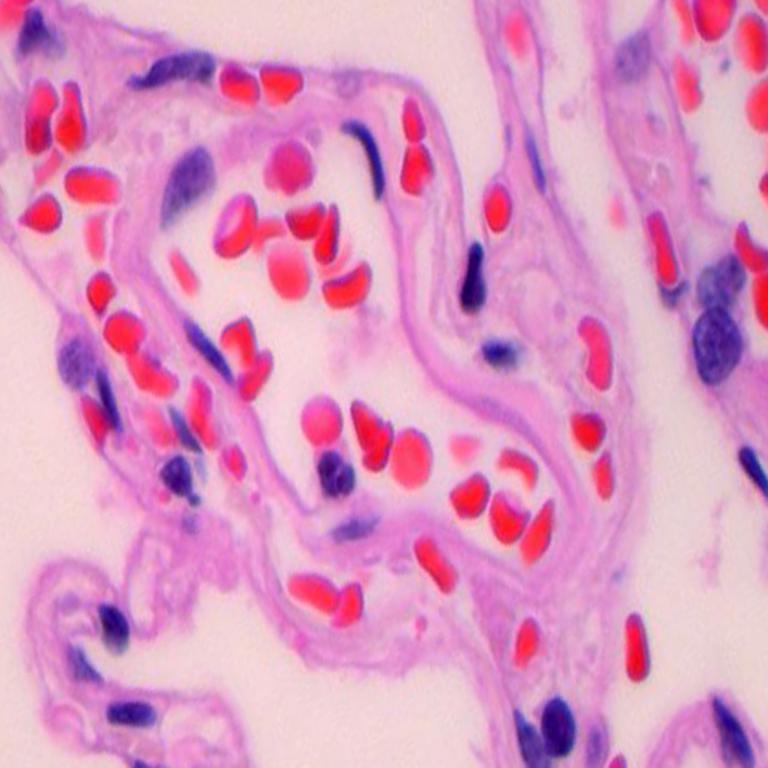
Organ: lung
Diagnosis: benign